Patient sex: F
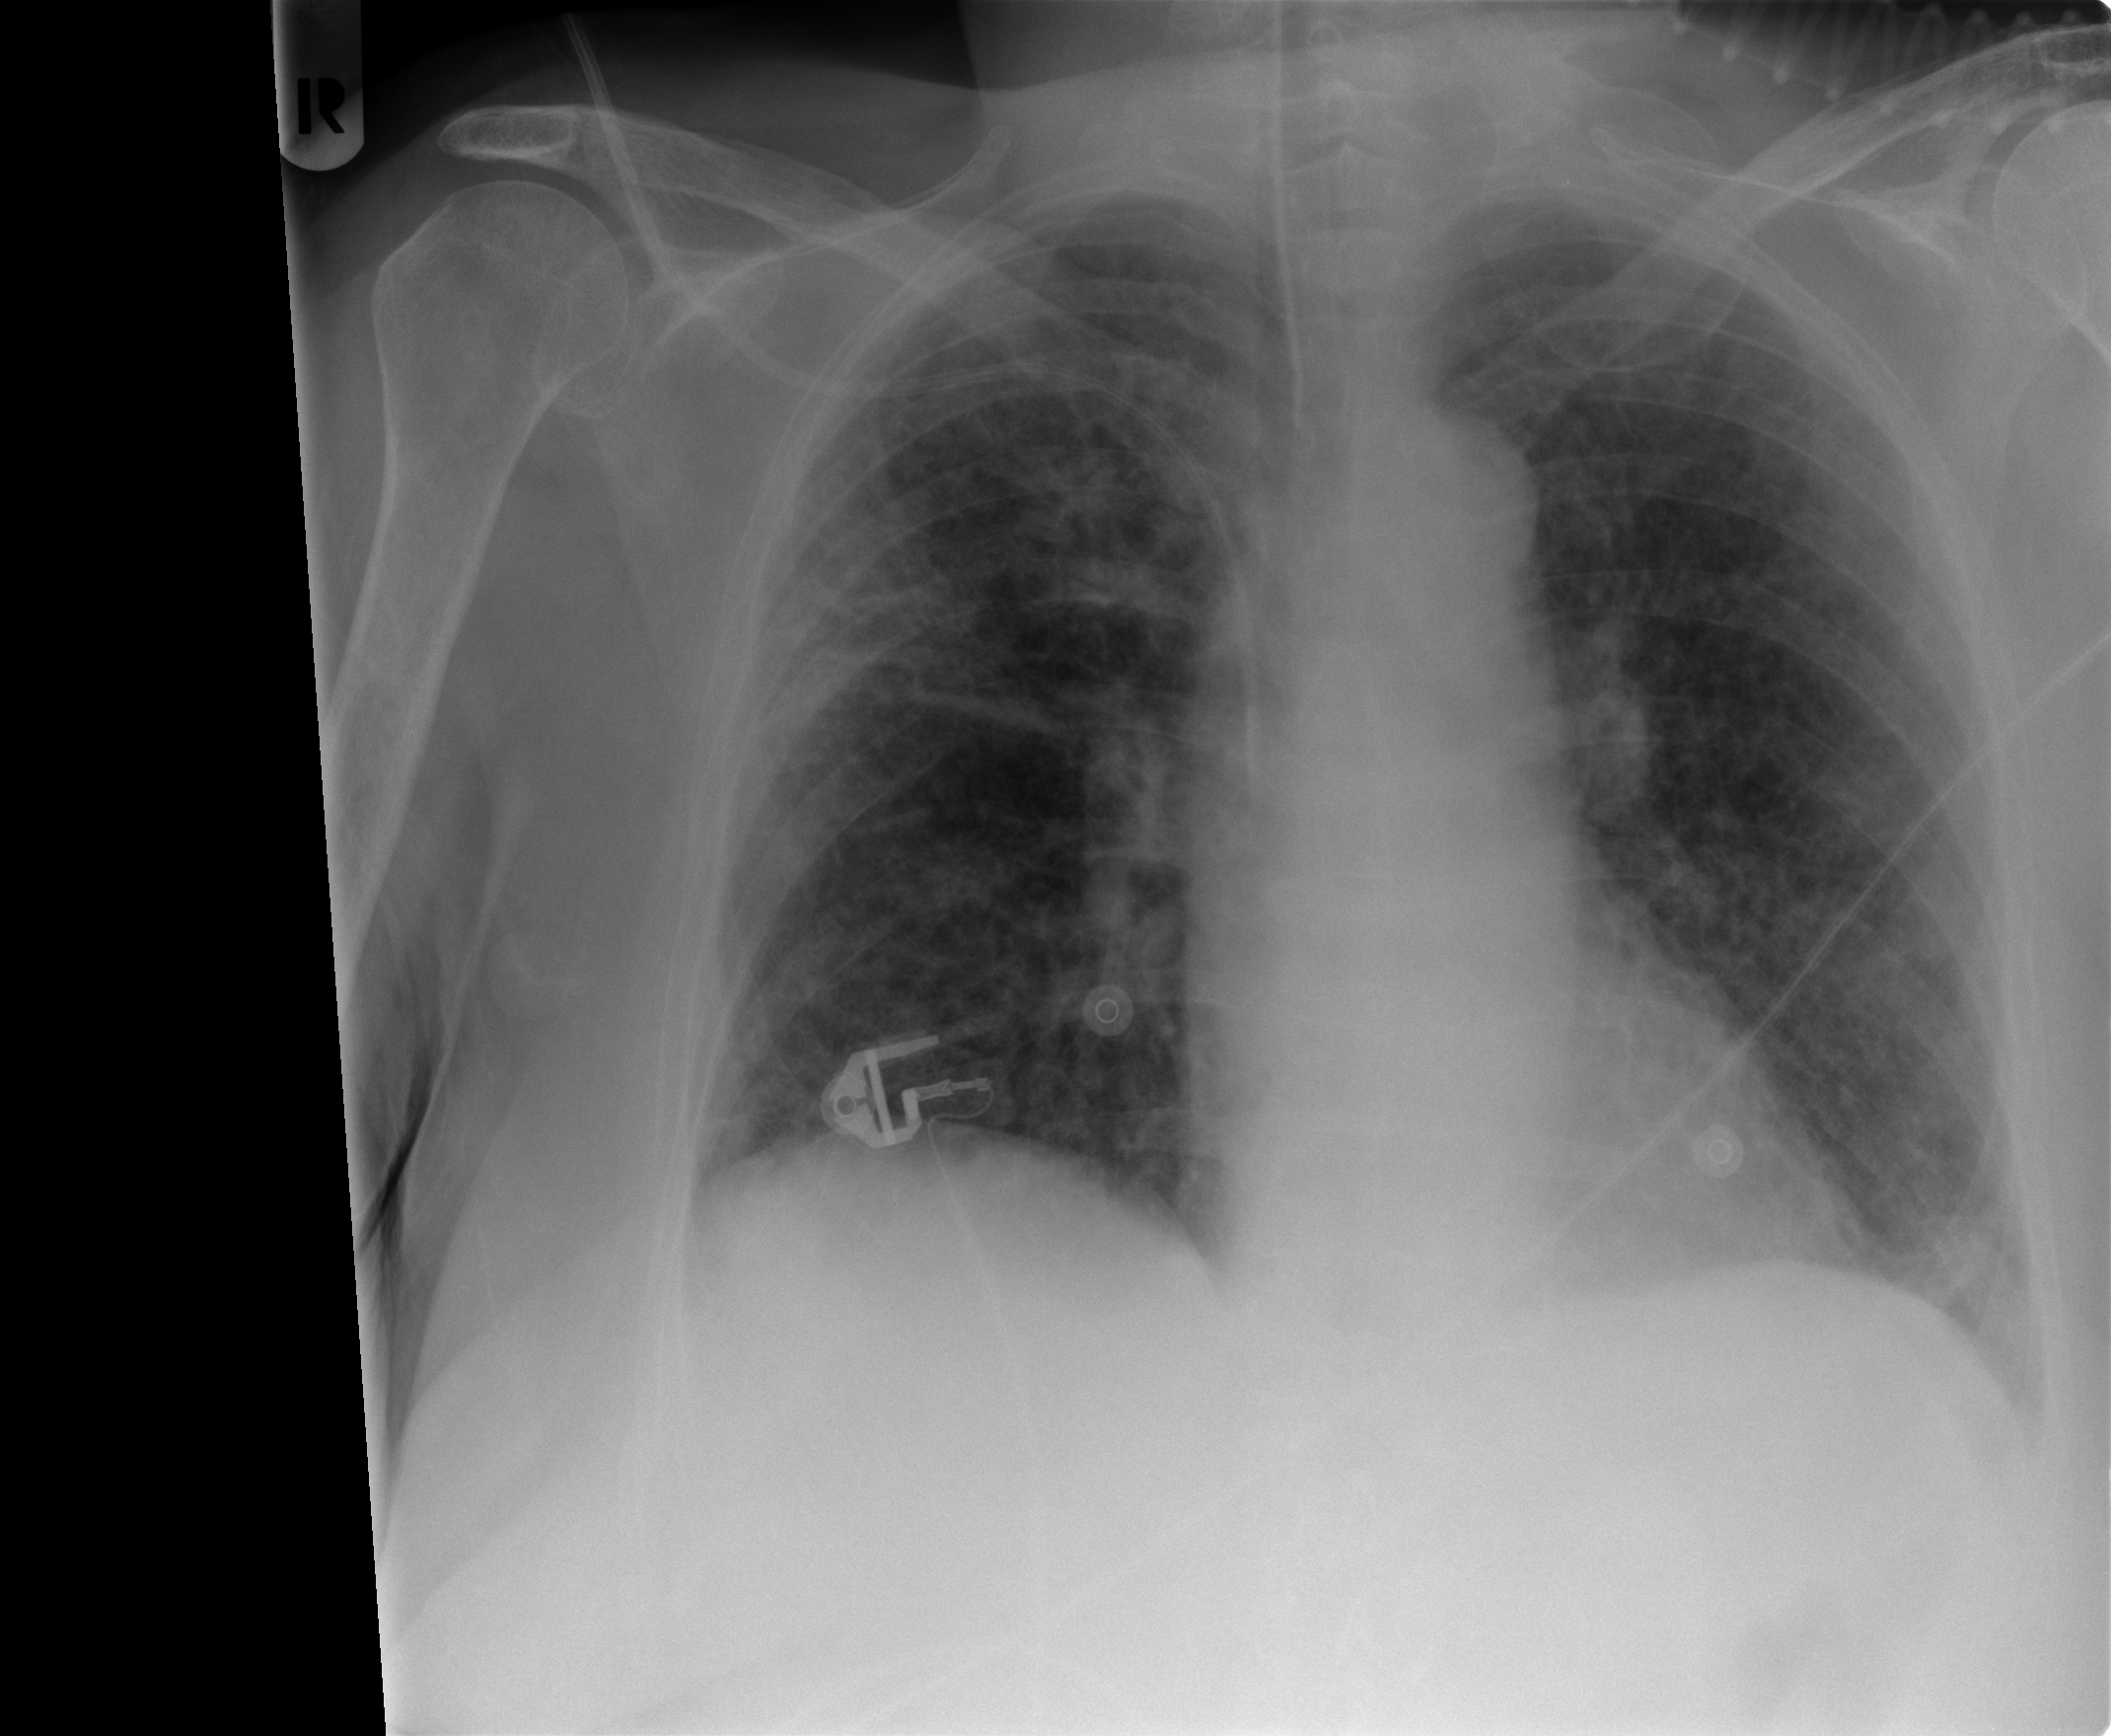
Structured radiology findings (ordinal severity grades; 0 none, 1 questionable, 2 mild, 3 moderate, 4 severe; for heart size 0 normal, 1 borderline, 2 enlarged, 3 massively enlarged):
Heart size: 0
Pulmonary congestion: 1
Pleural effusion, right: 1
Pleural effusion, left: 0
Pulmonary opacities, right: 2
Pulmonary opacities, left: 2
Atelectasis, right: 2
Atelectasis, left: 2